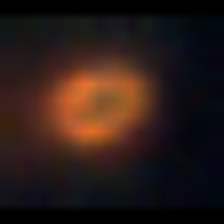
Taxon: NanoPlankton
Group: Other